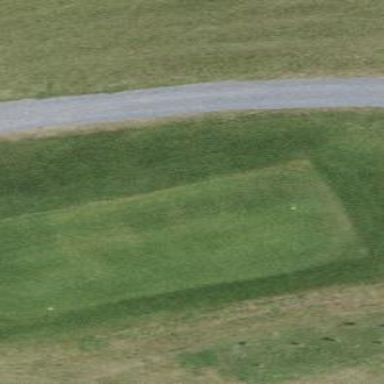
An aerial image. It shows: Golf tee.